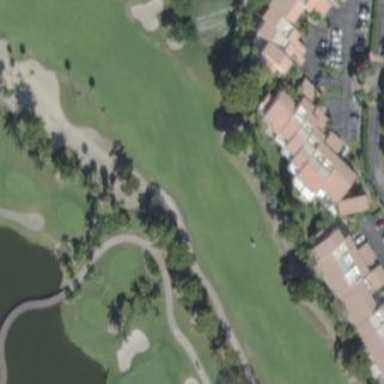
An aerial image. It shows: Golf fairway surrounded by grass.